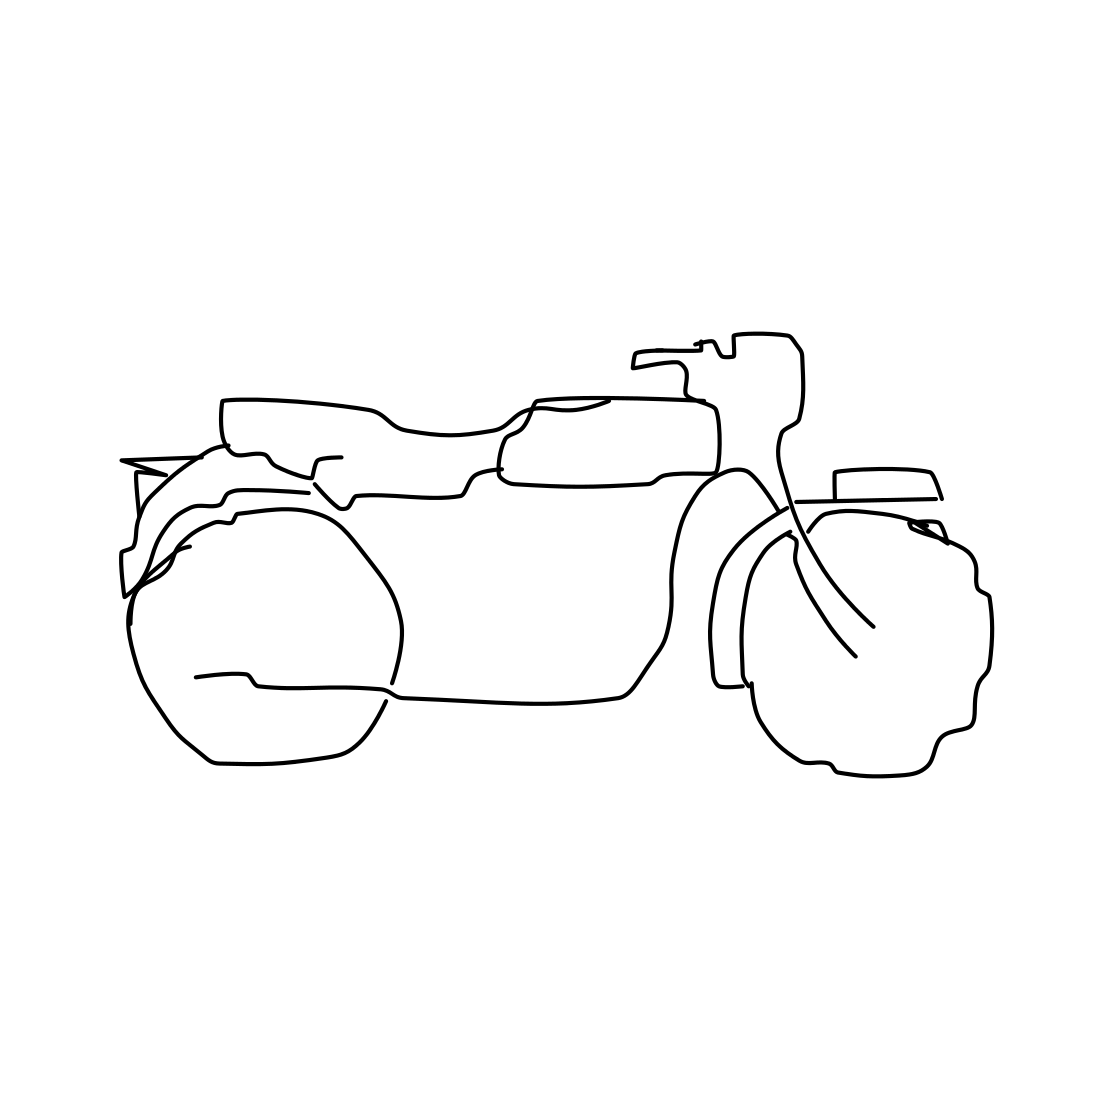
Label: motorbike